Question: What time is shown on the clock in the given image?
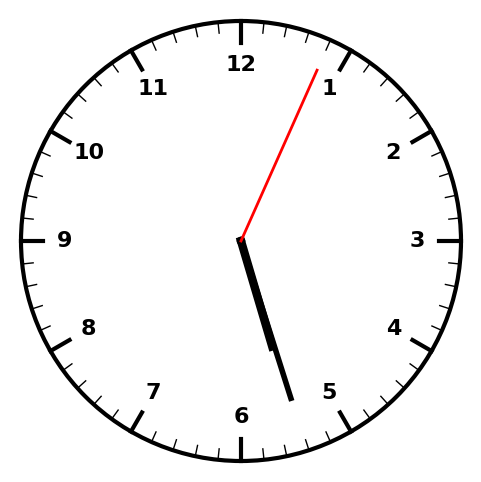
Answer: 05:27:04